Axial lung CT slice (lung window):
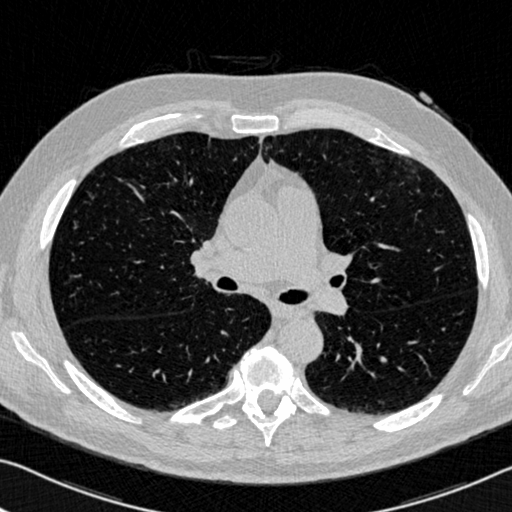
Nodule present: no